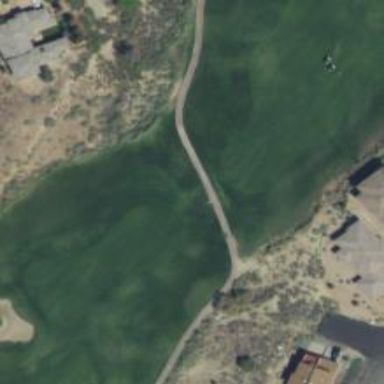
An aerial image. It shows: Track road commonly used as golf cartpath.